Question:
For some strange reason google maps tends to load the tooltip like that. Also the zoom slider is skewed as well. Has anyone run into this problem before?
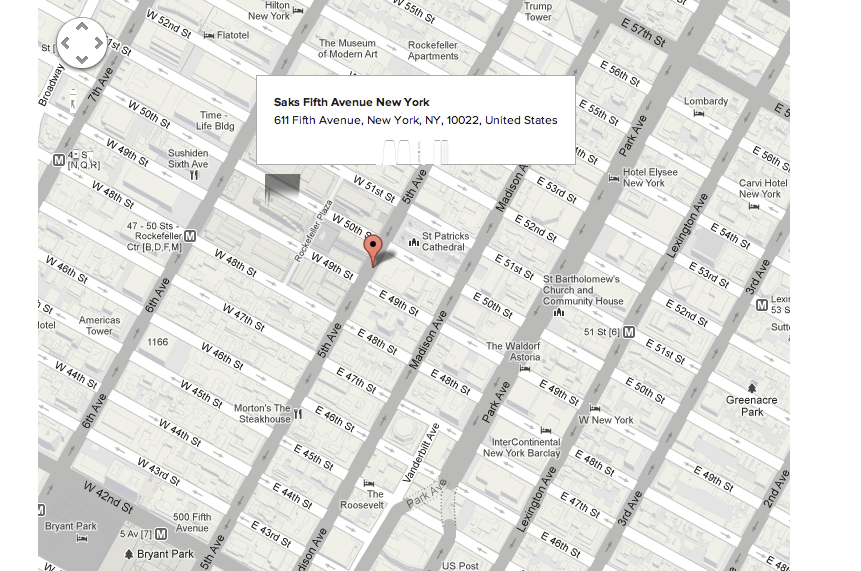
Answer: Definitely seen it before :)
<URL>
Add to your CSS
'''
#map_canvas label { width: auto; display:inline; }
#map_canvas img { max-width: none; } (sometimes max-height: none; is needed too)
'''
(replacing 'map_canvas' if your map div is named something else.)